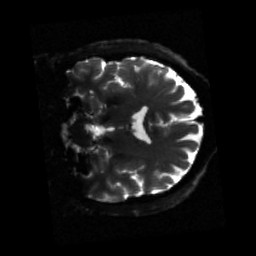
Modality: sbref
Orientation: coronal
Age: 50
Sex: male
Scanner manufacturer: siemens
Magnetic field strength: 3 T
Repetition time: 3.23 s
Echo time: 0.0892 s